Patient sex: M
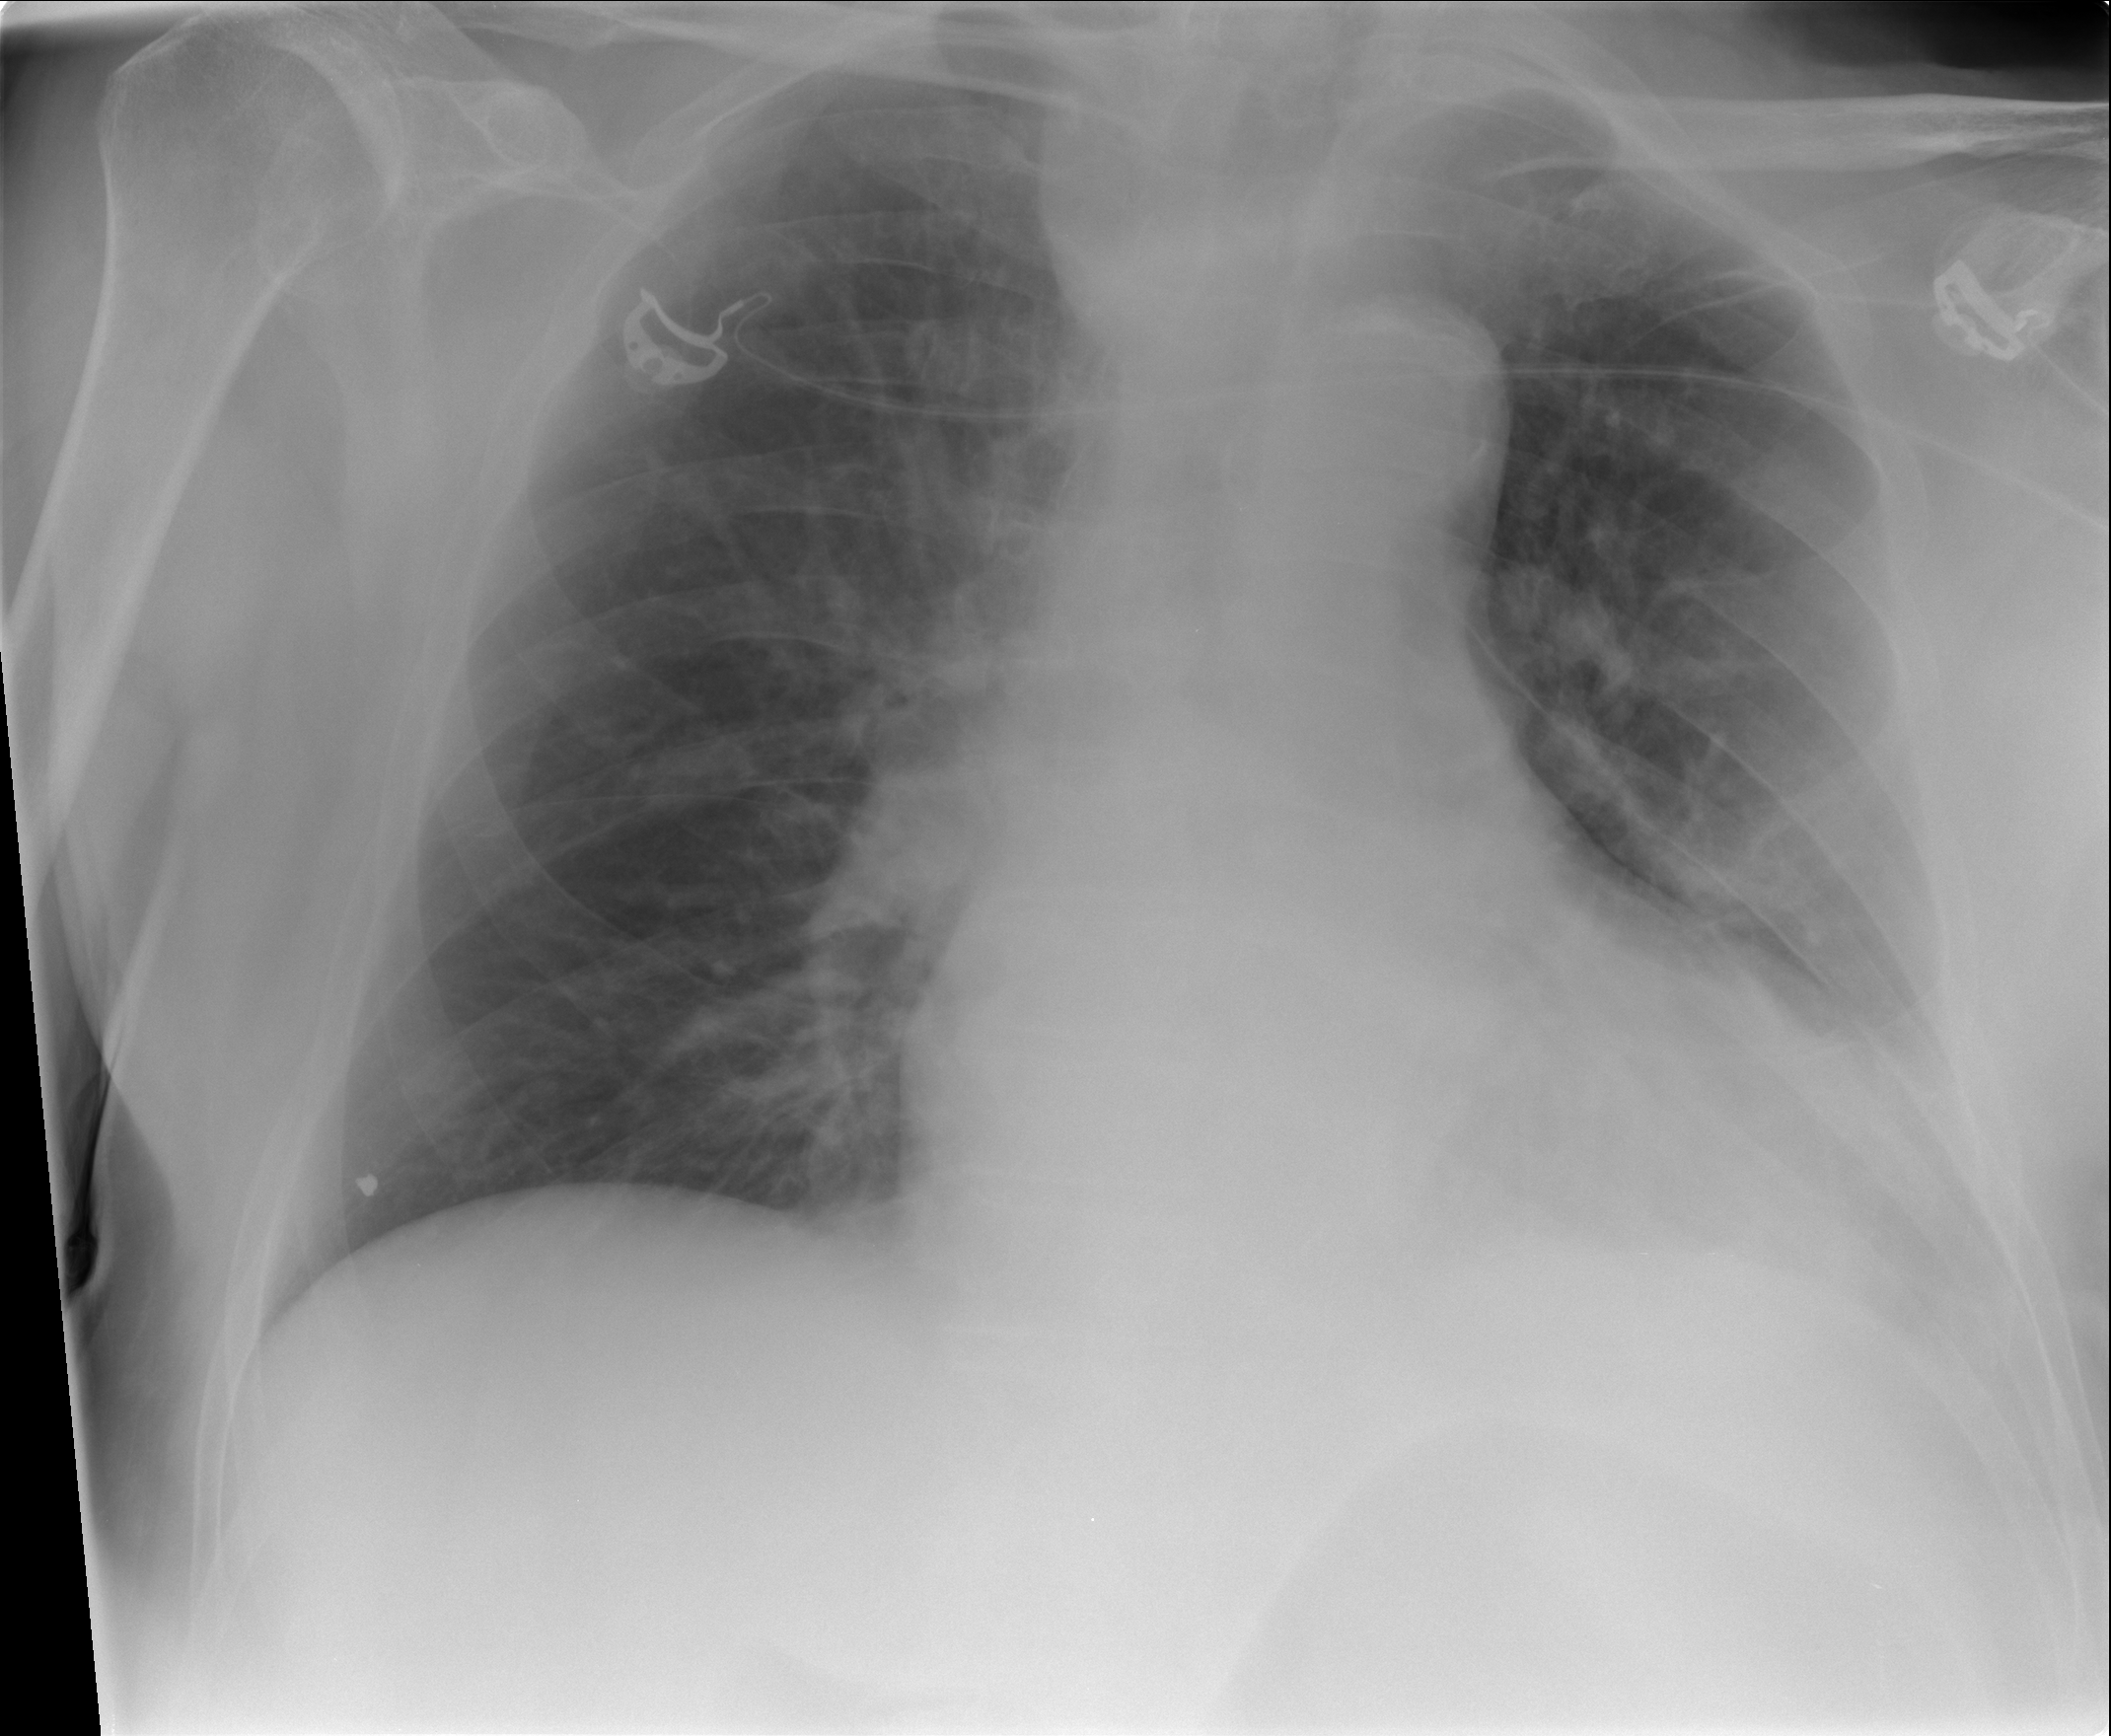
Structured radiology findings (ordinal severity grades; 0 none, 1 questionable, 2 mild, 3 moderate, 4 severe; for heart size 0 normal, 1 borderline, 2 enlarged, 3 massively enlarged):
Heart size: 1
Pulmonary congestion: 1
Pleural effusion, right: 0
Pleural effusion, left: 2
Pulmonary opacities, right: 0
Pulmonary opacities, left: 0
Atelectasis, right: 0
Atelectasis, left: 2